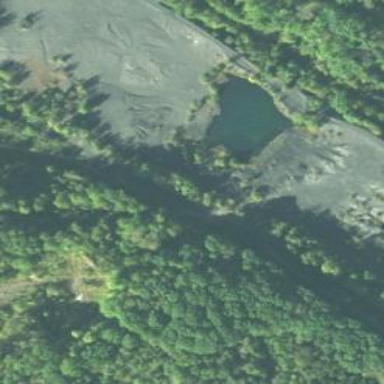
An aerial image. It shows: Quarry area.